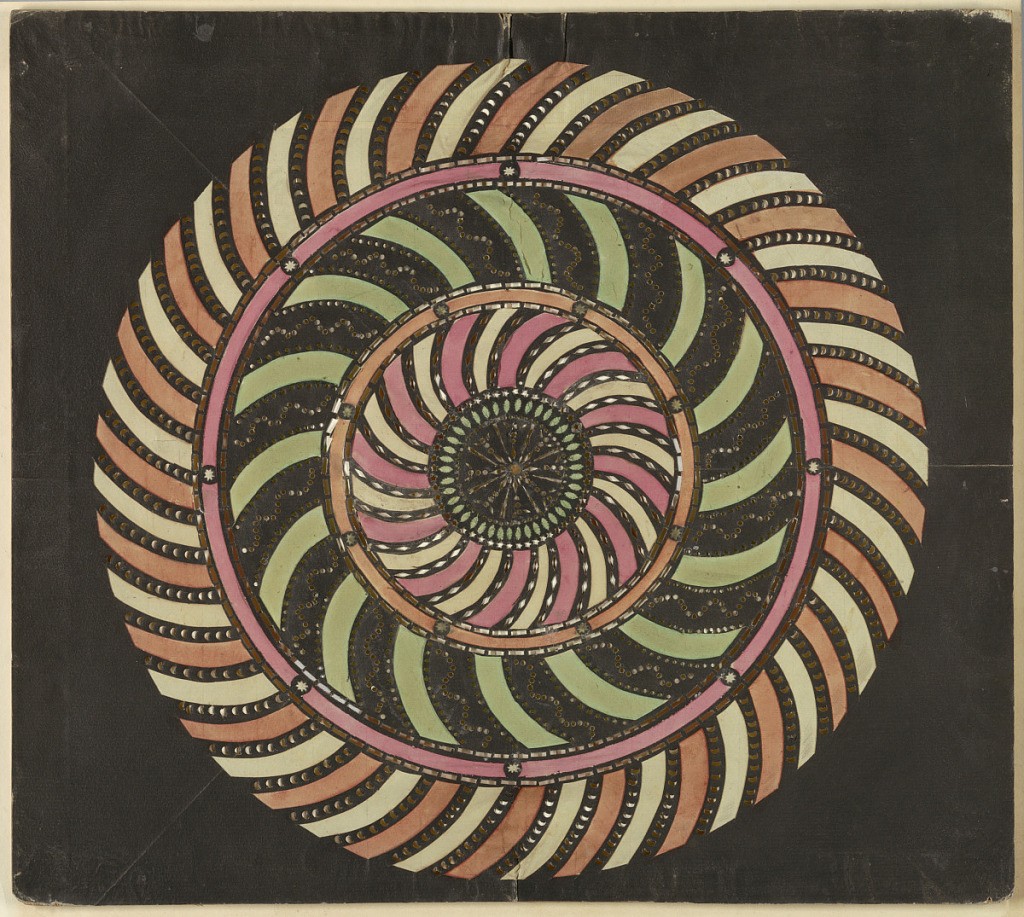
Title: Universal Wheel
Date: ca. 1780
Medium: Cut paper on wood frame
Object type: Lantern slide
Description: Magic lantern slide, optical toy. On black field, pierced disk at center, surrounded by three large and nine smaller concentric circles. Large circles banded with radiating arcs curved alternately clockwise, counter clockwise, and clockwise; pink and white, green and orange and white.